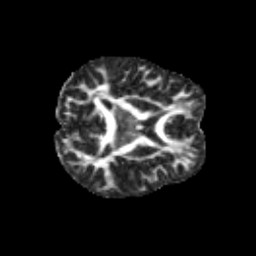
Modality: FA
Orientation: axial
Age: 13
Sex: male
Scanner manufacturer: siemens
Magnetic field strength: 3 T
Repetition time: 3.8 s
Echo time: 0.07 s